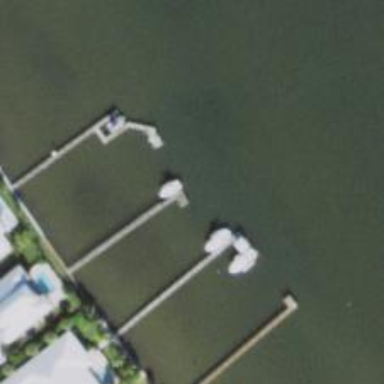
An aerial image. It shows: Man-made pier.